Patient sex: M
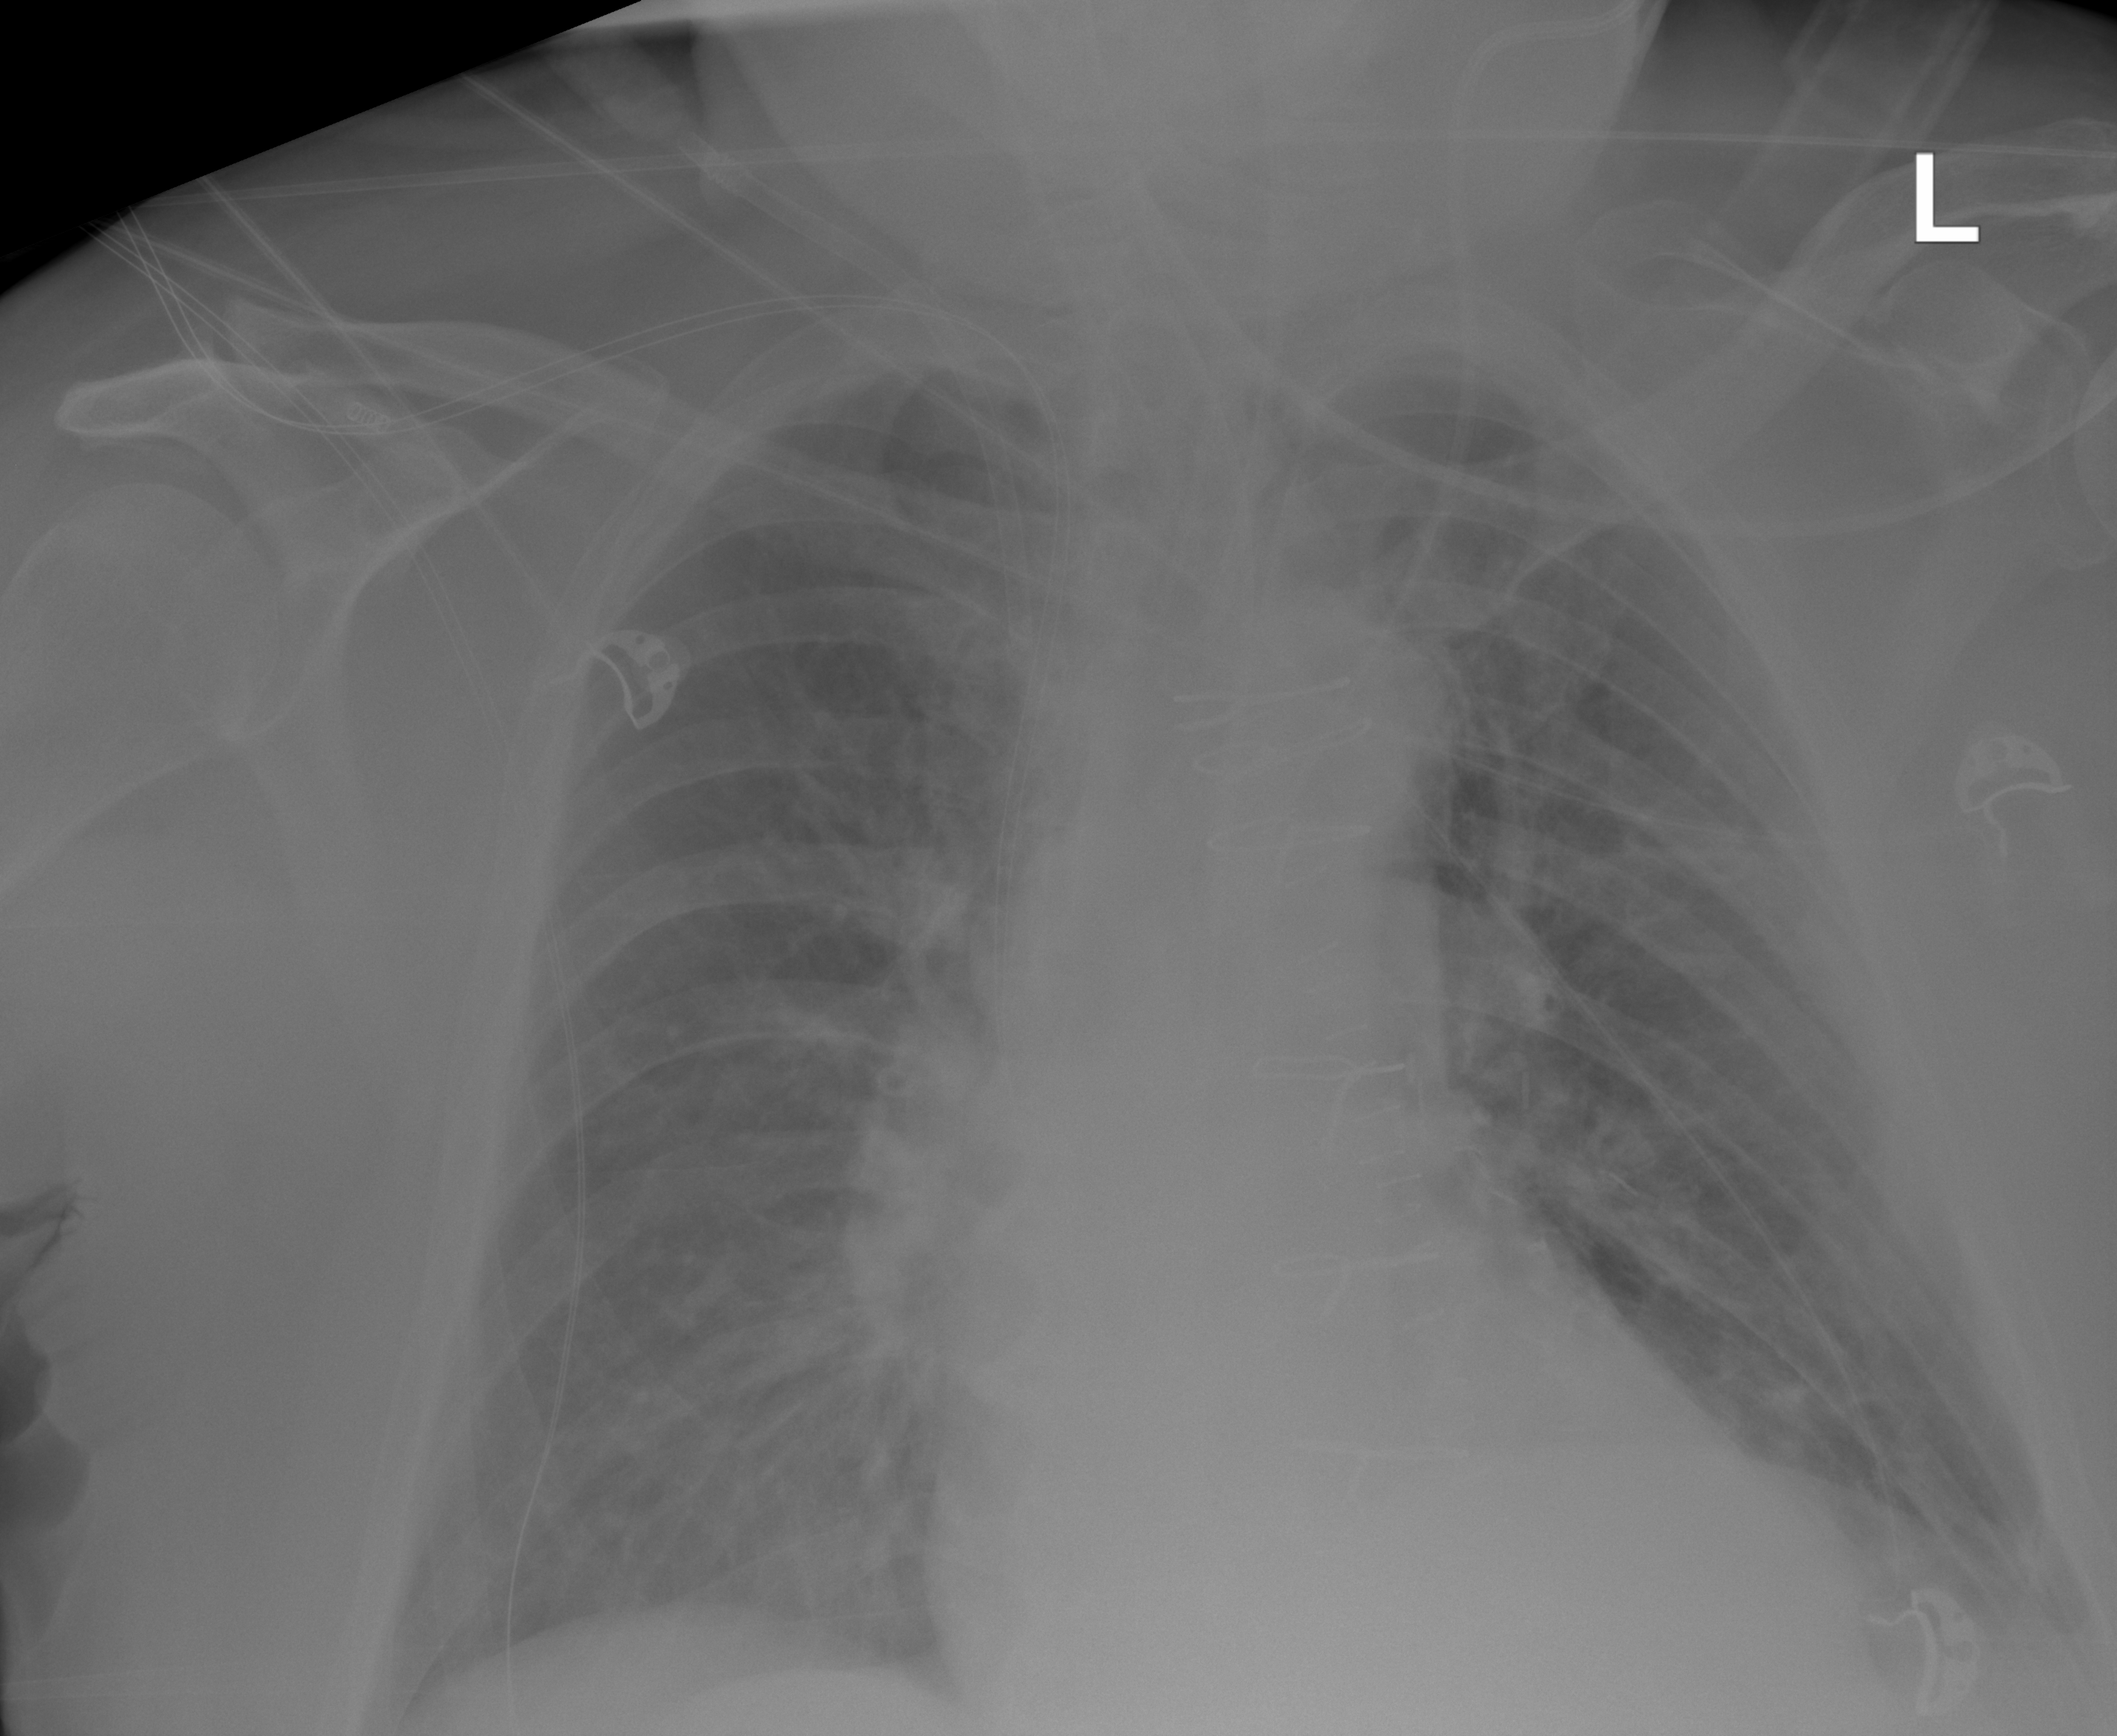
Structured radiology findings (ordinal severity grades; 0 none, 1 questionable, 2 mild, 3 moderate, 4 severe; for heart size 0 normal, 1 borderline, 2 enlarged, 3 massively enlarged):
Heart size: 1
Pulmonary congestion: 2
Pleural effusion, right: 0
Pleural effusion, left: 2
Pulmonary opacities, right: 0
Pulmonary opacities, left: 0
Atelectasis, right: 3
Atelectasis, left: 2